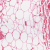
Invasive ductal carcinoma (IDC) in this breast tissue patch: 0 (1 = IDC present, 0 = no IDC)